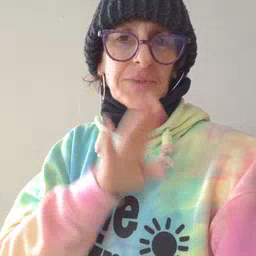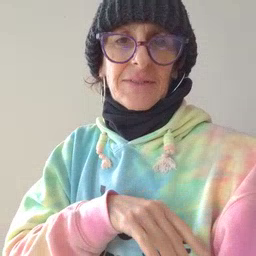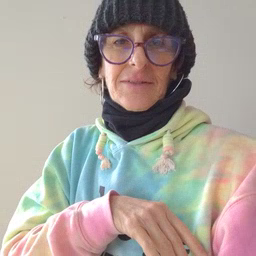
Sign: bee